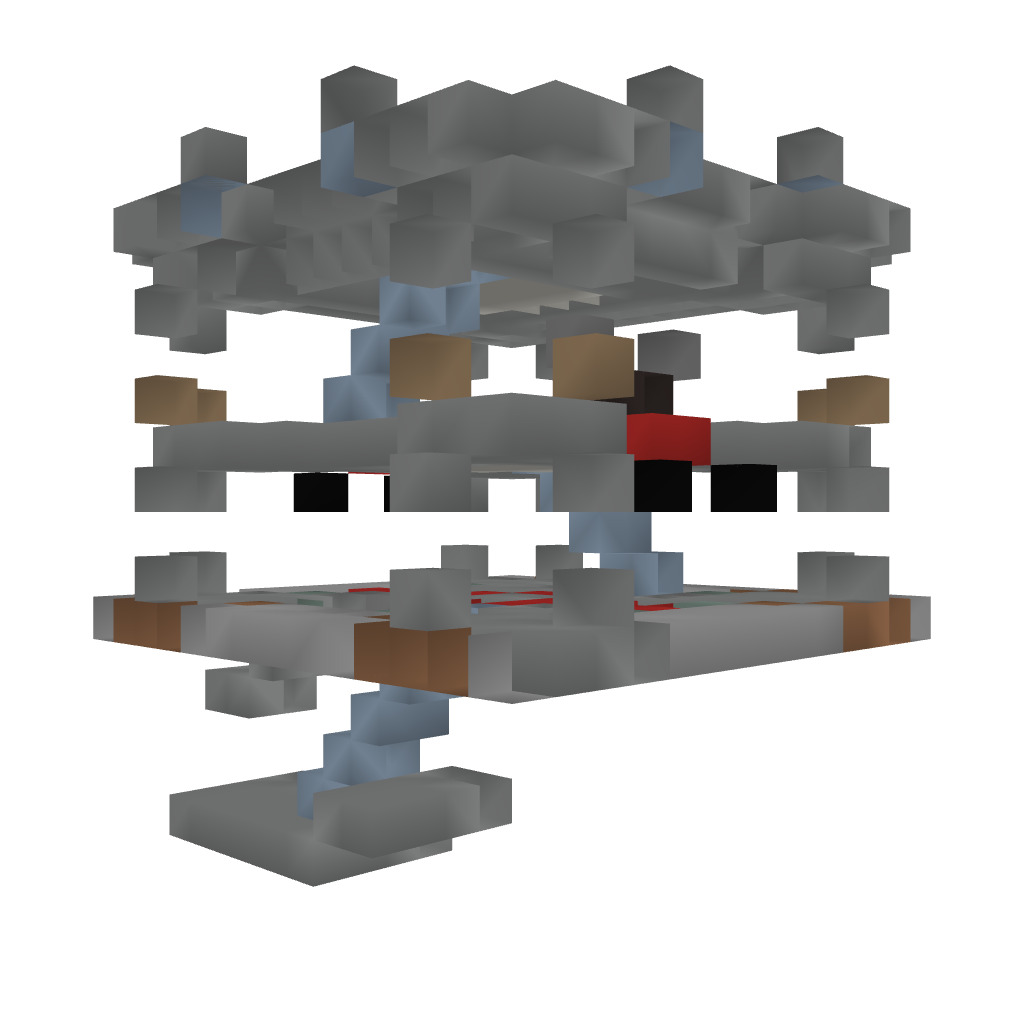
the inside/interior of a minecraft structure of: PvP Tower [Red]